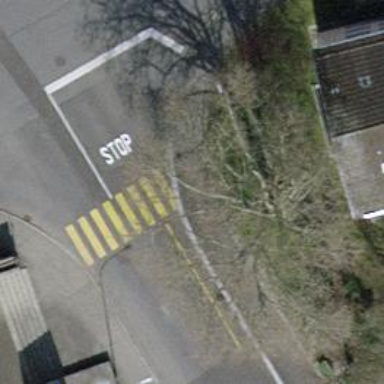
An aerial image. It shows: Kerb serving as barrier.